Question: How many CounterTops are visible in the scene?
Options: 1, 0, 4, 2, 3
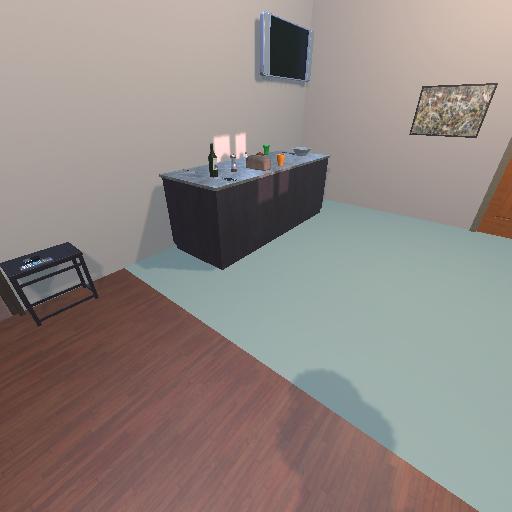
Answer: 1